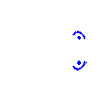
Particle: electron